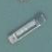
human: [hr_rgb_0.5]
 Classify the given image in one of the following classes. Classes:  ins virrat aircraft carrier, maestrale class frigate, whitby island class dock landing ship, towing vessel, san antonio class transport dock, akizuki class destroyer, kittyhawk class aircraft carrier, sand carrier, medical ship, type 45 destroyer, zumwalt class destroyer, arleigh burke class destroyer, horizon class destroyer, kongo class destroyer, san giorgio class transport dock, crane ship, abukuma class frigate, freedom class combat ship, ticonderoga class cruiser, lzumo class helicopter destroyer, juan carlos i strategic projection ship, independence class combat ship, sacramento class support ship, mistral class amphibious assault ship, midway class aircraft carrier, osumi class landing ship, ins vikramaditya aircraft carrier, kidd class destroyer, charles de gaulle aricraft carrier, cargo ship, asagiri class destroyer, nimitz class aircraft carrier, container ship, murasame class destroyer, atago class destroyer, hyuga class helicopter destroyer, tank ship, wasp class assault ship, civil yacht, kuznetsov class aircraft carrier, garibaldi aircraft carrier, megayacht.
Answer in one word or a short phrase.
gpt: Sand carrier